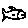
Label: fish